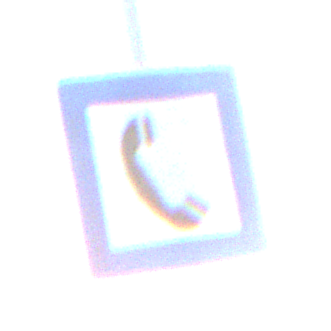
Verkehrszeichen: Fernsprecher
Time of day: SunriseSunset
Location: Outdoor (Beach)
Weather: PartlyCloudy
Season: NotSpecified
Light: Natural